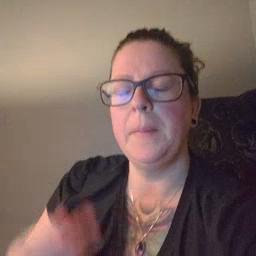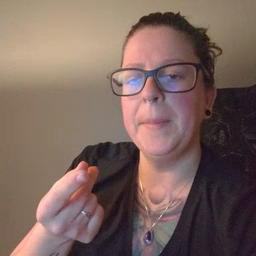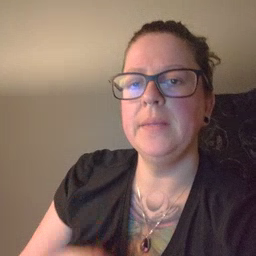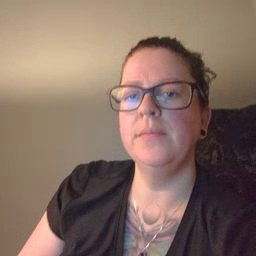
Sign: puppy